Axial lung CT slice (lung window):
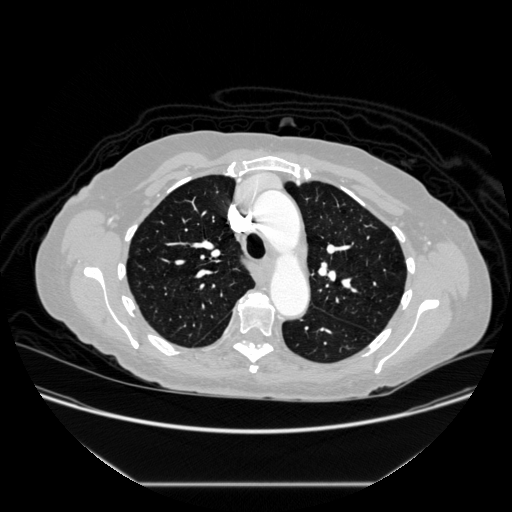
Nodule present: no